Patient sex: F
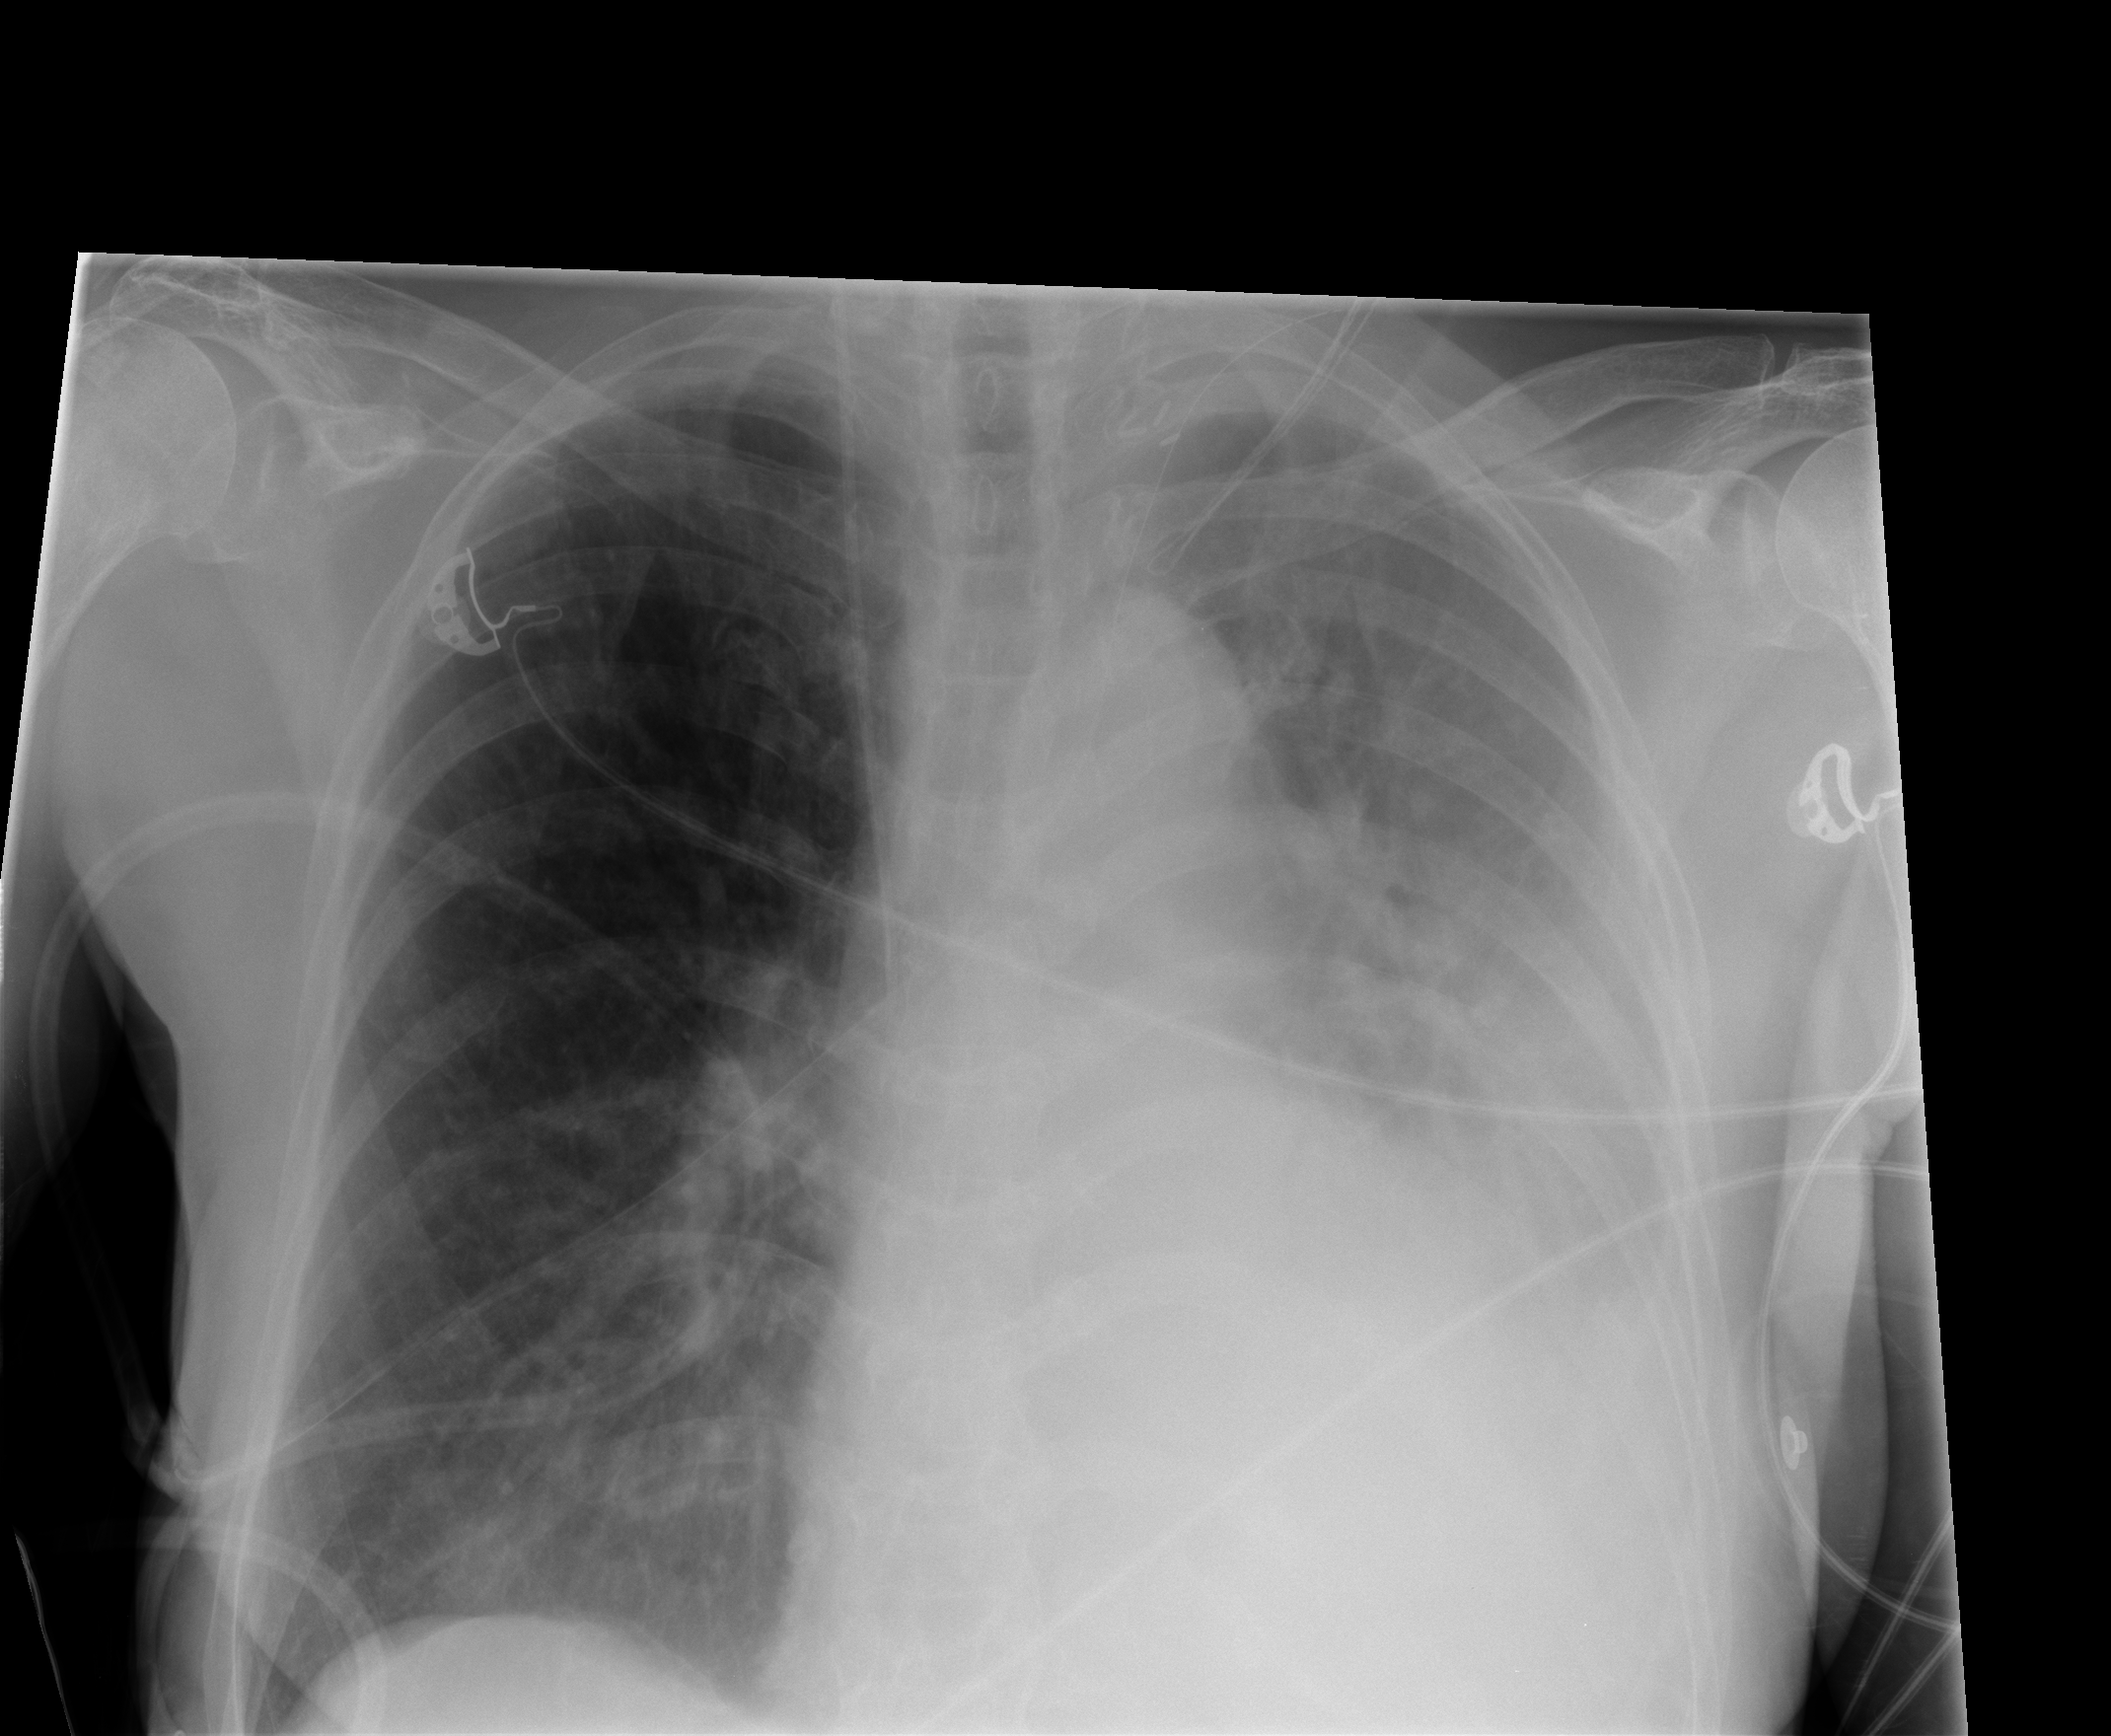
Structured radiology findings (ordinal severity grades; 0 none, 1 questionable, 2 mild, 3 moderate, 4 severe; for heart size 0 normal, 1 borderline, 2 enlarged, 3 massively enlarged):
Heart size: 1
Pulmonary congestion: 0
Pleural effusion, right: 0
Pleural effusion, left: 3
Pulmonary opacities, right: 0
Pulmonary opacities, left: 0
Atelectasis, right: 0
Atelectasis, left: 3